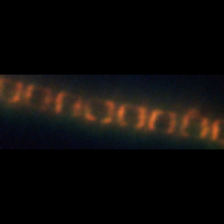
Taxon: Chaetoceros
Group: Diatoms